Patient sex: F
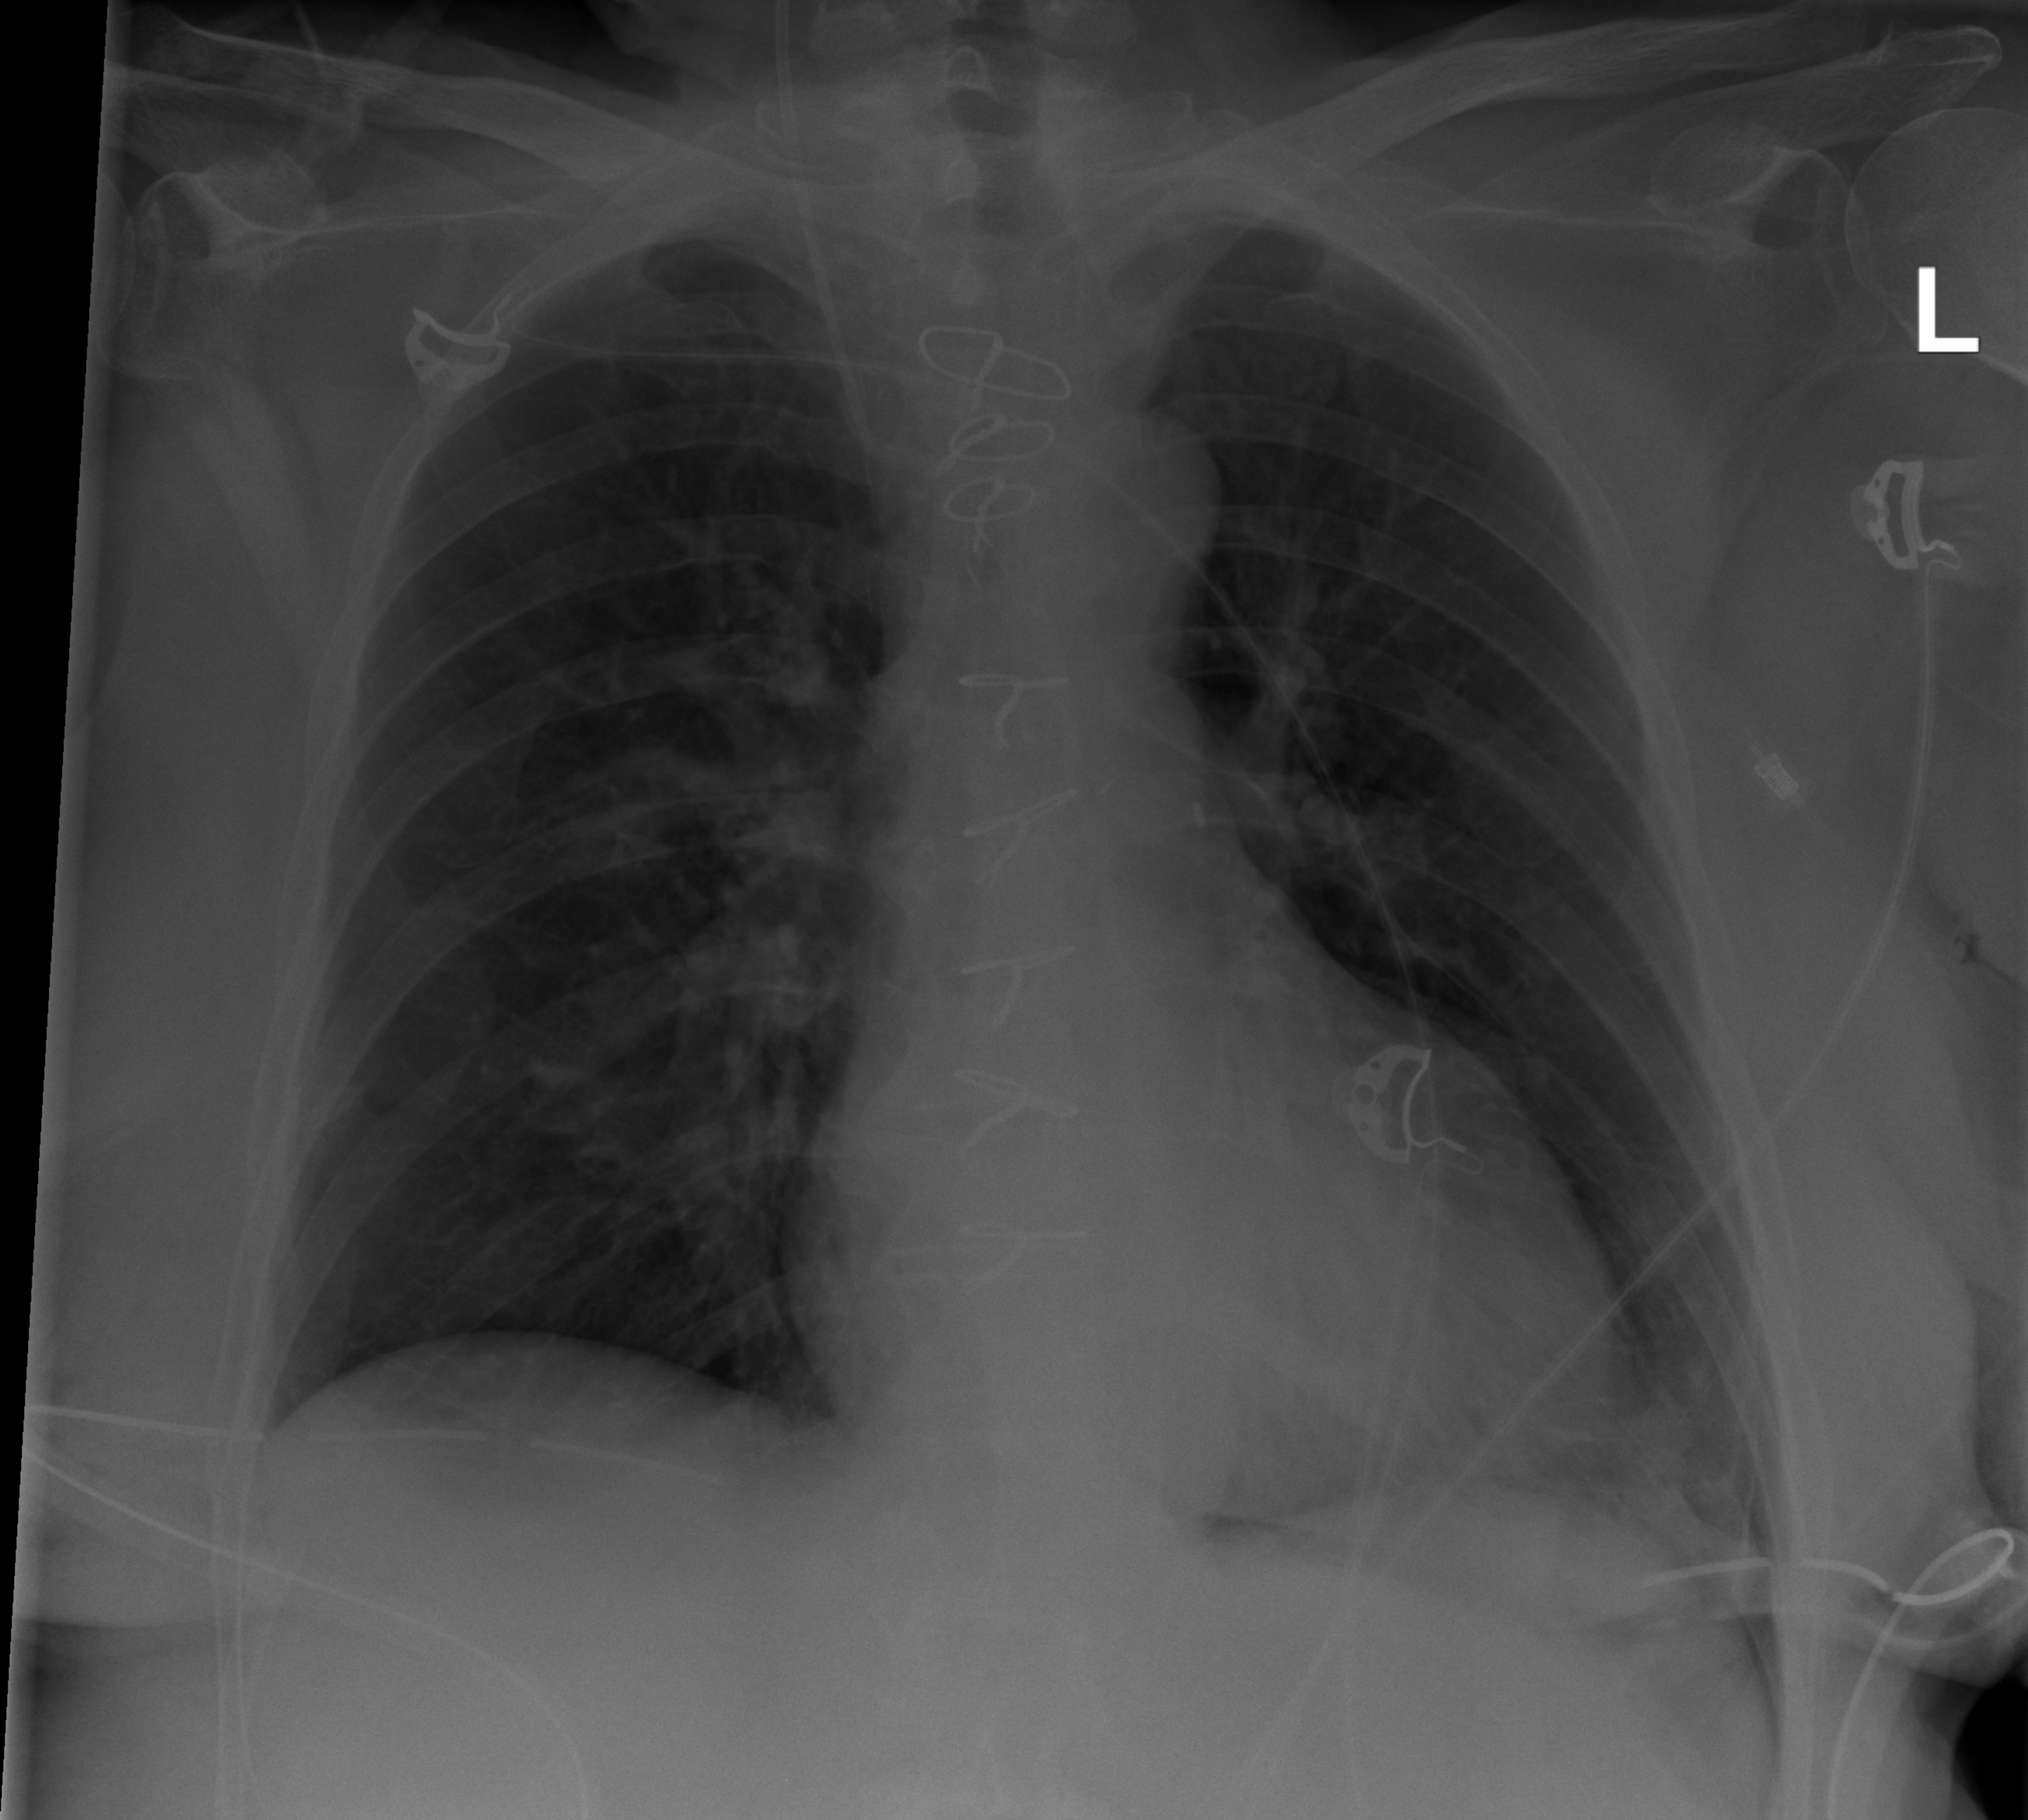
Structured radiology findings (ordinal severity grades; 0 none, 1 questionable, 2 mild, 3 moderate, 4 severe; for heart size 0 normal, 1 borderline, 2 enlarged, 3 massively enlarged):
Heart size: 2
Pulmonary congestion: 0
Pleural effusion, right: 0
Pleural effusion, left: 0
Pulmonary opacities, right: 0
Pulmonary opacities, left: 0
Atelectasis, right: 0
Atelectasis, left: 2